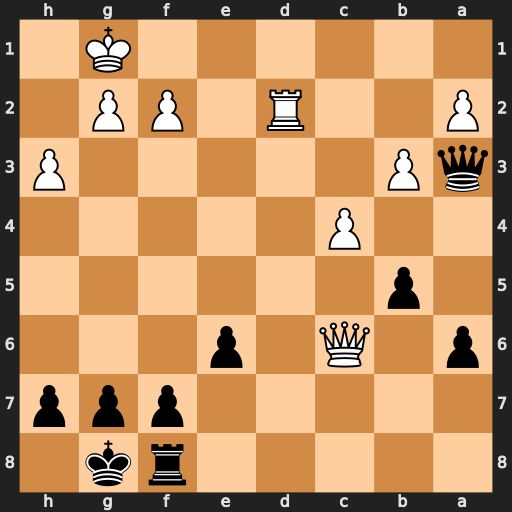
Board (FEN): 5rk1/5ppp/p1Q1p3/1p6/2P5/qP5P/P2R1PP1/6K1
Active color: b
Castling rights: -
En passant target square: -
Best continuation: Qc1+ Rd1 Qxd1+